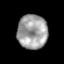
Tissue: prostate
Cell type: T cells
Senescence score: 0.3182
Nuclear area (px): 1004
Mean DAPI intensity: 161.055